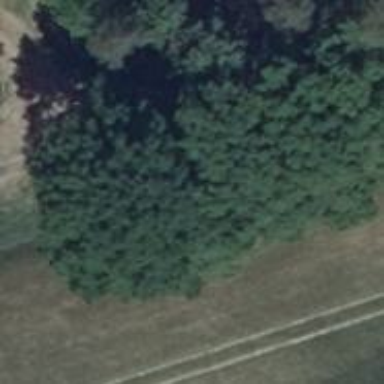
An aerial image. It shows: Hunting stand.